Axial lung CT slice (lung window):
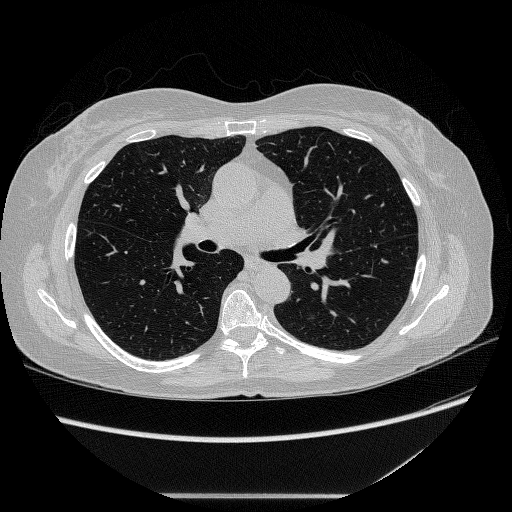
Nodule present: no